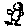
Label: bird